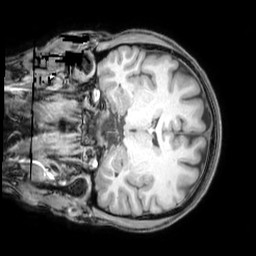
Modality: T1w
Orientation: coronal
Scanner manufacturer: philips
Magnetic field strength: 3 T
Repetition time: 0.008166 s
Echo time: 0.003737 s